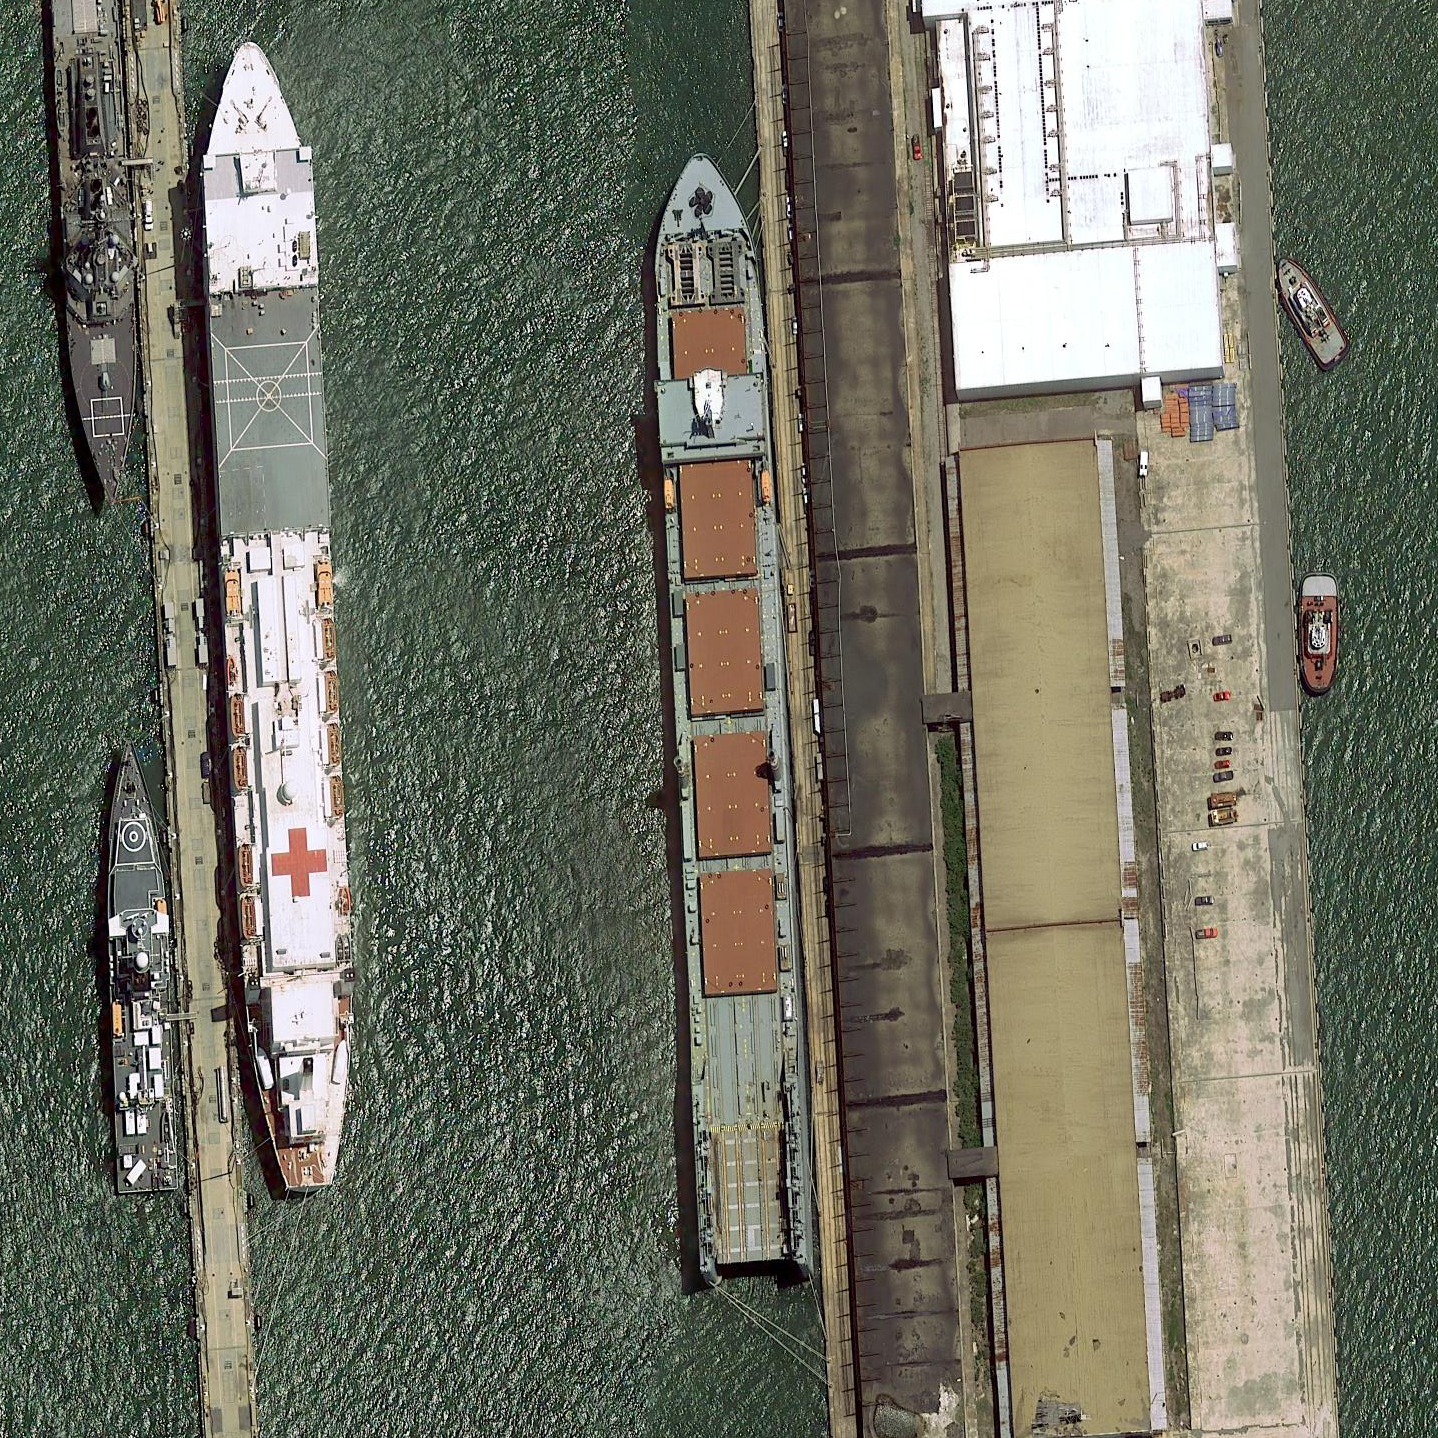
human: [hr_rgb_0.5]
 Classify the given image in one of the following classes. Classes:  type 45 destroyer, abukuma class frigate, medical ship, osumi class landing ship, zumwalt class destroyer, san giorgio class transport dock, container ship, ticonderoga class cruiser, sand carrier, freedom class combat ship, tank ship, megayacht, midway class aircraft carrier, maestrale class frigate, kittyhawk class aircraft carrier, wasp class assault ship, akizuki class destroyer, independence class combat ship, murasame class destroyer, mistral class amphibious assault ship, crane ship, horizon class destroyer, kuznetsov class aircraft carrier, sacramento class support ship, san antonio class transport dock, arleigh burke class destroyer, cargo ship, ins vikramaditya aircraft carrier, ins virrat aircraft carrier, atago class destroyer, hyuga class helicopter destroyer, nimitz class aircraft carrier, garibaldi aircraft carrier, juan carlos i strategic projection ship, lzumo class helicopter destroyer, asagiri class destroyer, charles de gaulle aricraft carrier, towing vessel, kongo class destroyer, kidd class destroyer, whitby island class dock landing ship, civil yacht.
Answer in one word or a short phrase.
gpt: Medical ship